Question: I developed a python program that does heavy numerical calculations. I run it on a linux machine with 32 Xeon CPUs, 64GB RAM, and Ubuntu 14.04 64-bit. I launch multiple python instances with different model parameters in parallel to use multiple processes without having to worry about the global interpreter lock (GIL). When I monitor the cpu utilization using 'htop', I see that all cores are used, however most of the time by kernel. Generally, the kernel time is more than twice the user time. I'm afraid that there is a lot of overhead going on on the system level, but I'm not able to find the cause for this.
Here are some observation I made:
- - <URL>'- 'schedtool -B PID'
Here is a screenshot of 'htop':

I also ran 'perf record -a -g' and this is the report by 'perf report -g graph':
'''
Samples: 1M of event 'cycles', Event count (approx.): 1114297095227
- 95.25% python3 [kernel.kallsyms] [k] _raw_spin_lock_irqsave *
- _raw_spin_lock_irqsave #
- 95.01% extract_buf #
extract_entropy_user #
urandom_read #
vfs_read #
sys_read #
system_call_fastpath #
__GI___libc_read #
- 2.06% python3 [kernel.kallsyms] [k] sha_transform #
- sha_transform #
- 2.06% extract_buf #
extract_entropy_user #
urandom_read #
vfs_read #
sys_read #
system_call_fastpath #
__GI___libc_read #
- 0.74% python3 [kernel.kallsyms] [k] _mix_pool_bytes #
- _mix_pool_bytes #
- 0.74% __mix_pool_bytes #
extract_buf #
extract_entropy_user #
urandom_read #
vfs_read #
sys_read #
system_call_fastpath #
__GI___libc_read #
0.44% python3 [kernel.kallsyms] [k] extract_buf #
0.15% python3 python3.4 [.] 0x000000000004b055 #
0.10% python3 [kernel.kallsyms] [k] memset #
0.09% python3 [kernel.kallsyms] [k] copy_user_generic_string #
0.07% python3 multiarray.cpython-34m-x86_64-linux-gnu.so [.] 0x00000000000b4134 #
0.06% python3 [kernel.kallsyms] [k] _raw_spin_unlock_irqresto#
0.06% python3 python3.4 [.] PyEval_EvalFrameEx
'''
It seems as if most of the time is spent calling '_raw_spin_lock_irqsave'. I have no idea what this means, though.
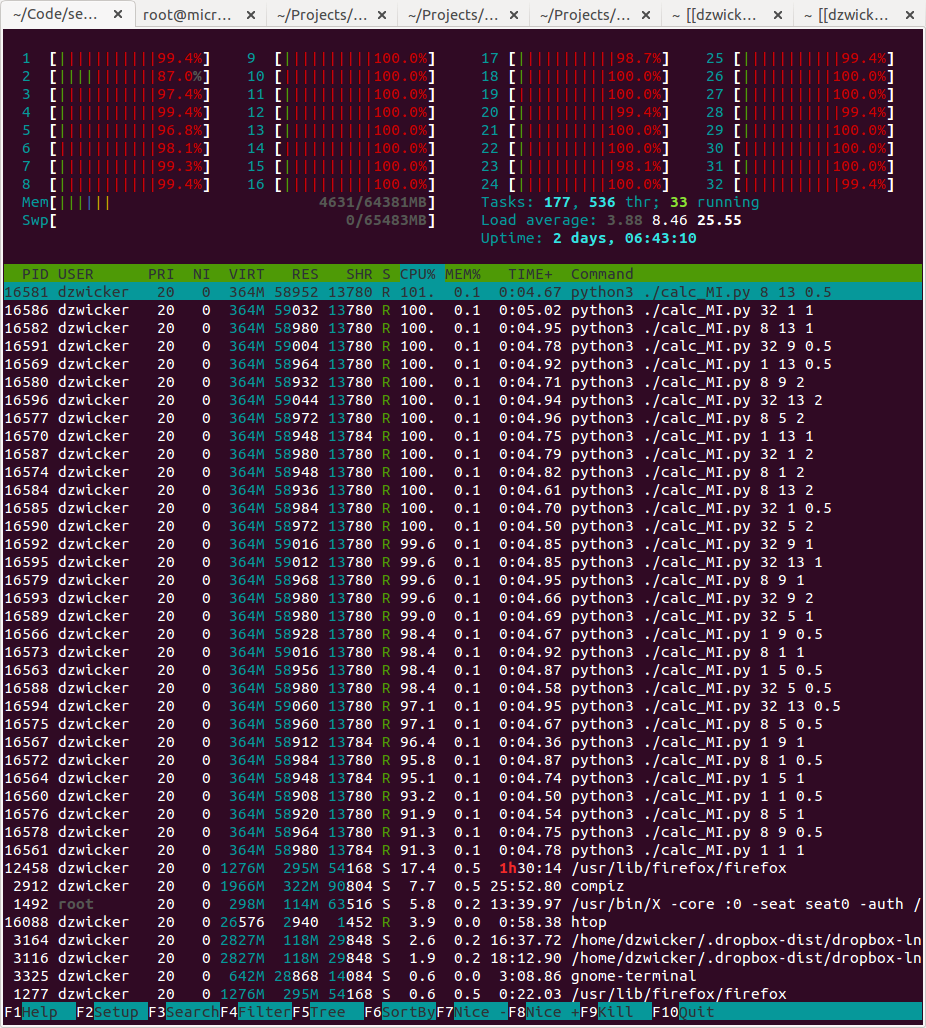
Answer: If the problem exists in kernel, you should narrow down a problem using a profiler such as OProfile or <URL>.
I.e. run 'perf record -a -g' and than read profiling data saved into 'perf data' using 'perf report'. See also: <URL>.
---
In your case high CPU usage is caused by competition for '/dev/urandom' -- it allows only one thread to read from it, but multiple Python processes are doing so.
Python module 'random' is using it only for initialization. I.e:
'''
$ strace python -c 'import random;
while True:
random.random()'
open("/dev/urandom", O_RDONLY) = 4
read(4, "o}"..., 2500) = 2500
close(4) <--- /dev/urandom is closed
'''
You may also explicitly ask for '/dev/urandom' by using 'os.urandom' or 'SystemRandom' class. So check your code which is dealing with random numbers.